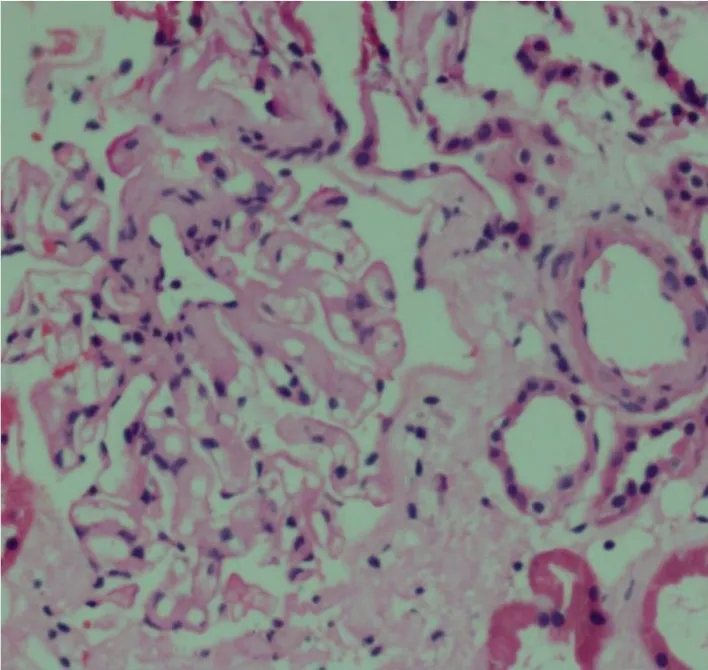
Glomerular, mesangial, capillary and interstitial amyloid deposits (hematoxylin and eosin staining x 200).
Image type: pathology (h&e)